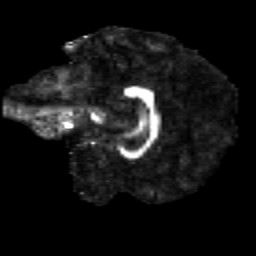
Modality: FA
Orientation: sagittal
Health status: healthy
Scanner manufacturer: siemens
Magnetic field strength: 3 T
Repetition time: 12 s
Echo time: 0.092 s